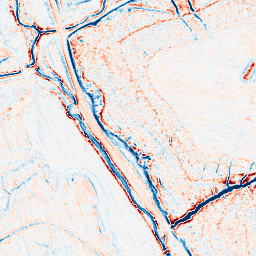
Category: edge_preserving
Decomposition family: anisotropic_diffusion
Decomposition parameters: iterations: 10
kappa: 100
gamma: 0.2
Upsampling method: edge_directed
Upsampling parameters: scale: 4
Upsampling scale: 4